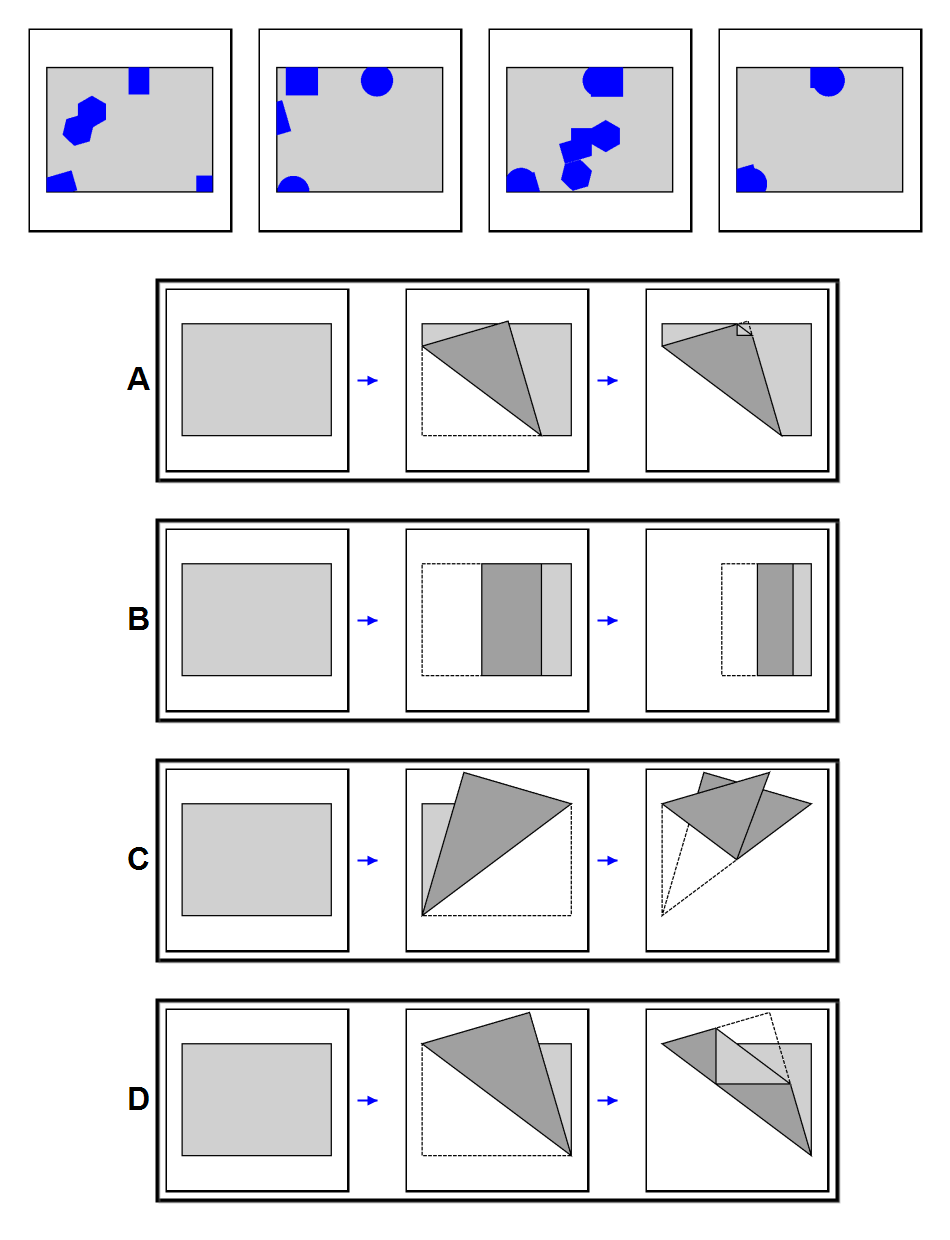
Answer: A